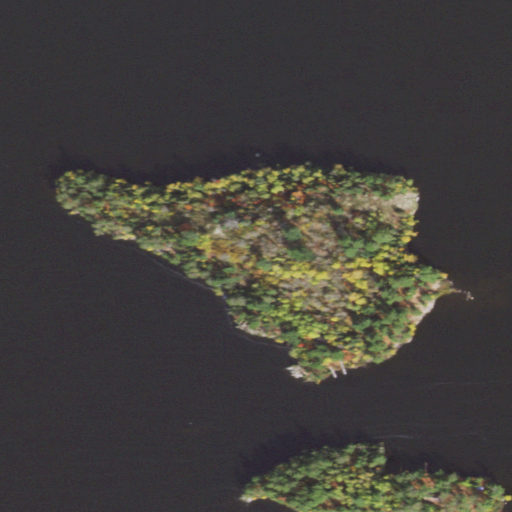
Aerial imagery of island in Minnesota named Hendrickson Island containing open water, mixed forest, evergreen forest, grassland, and open development